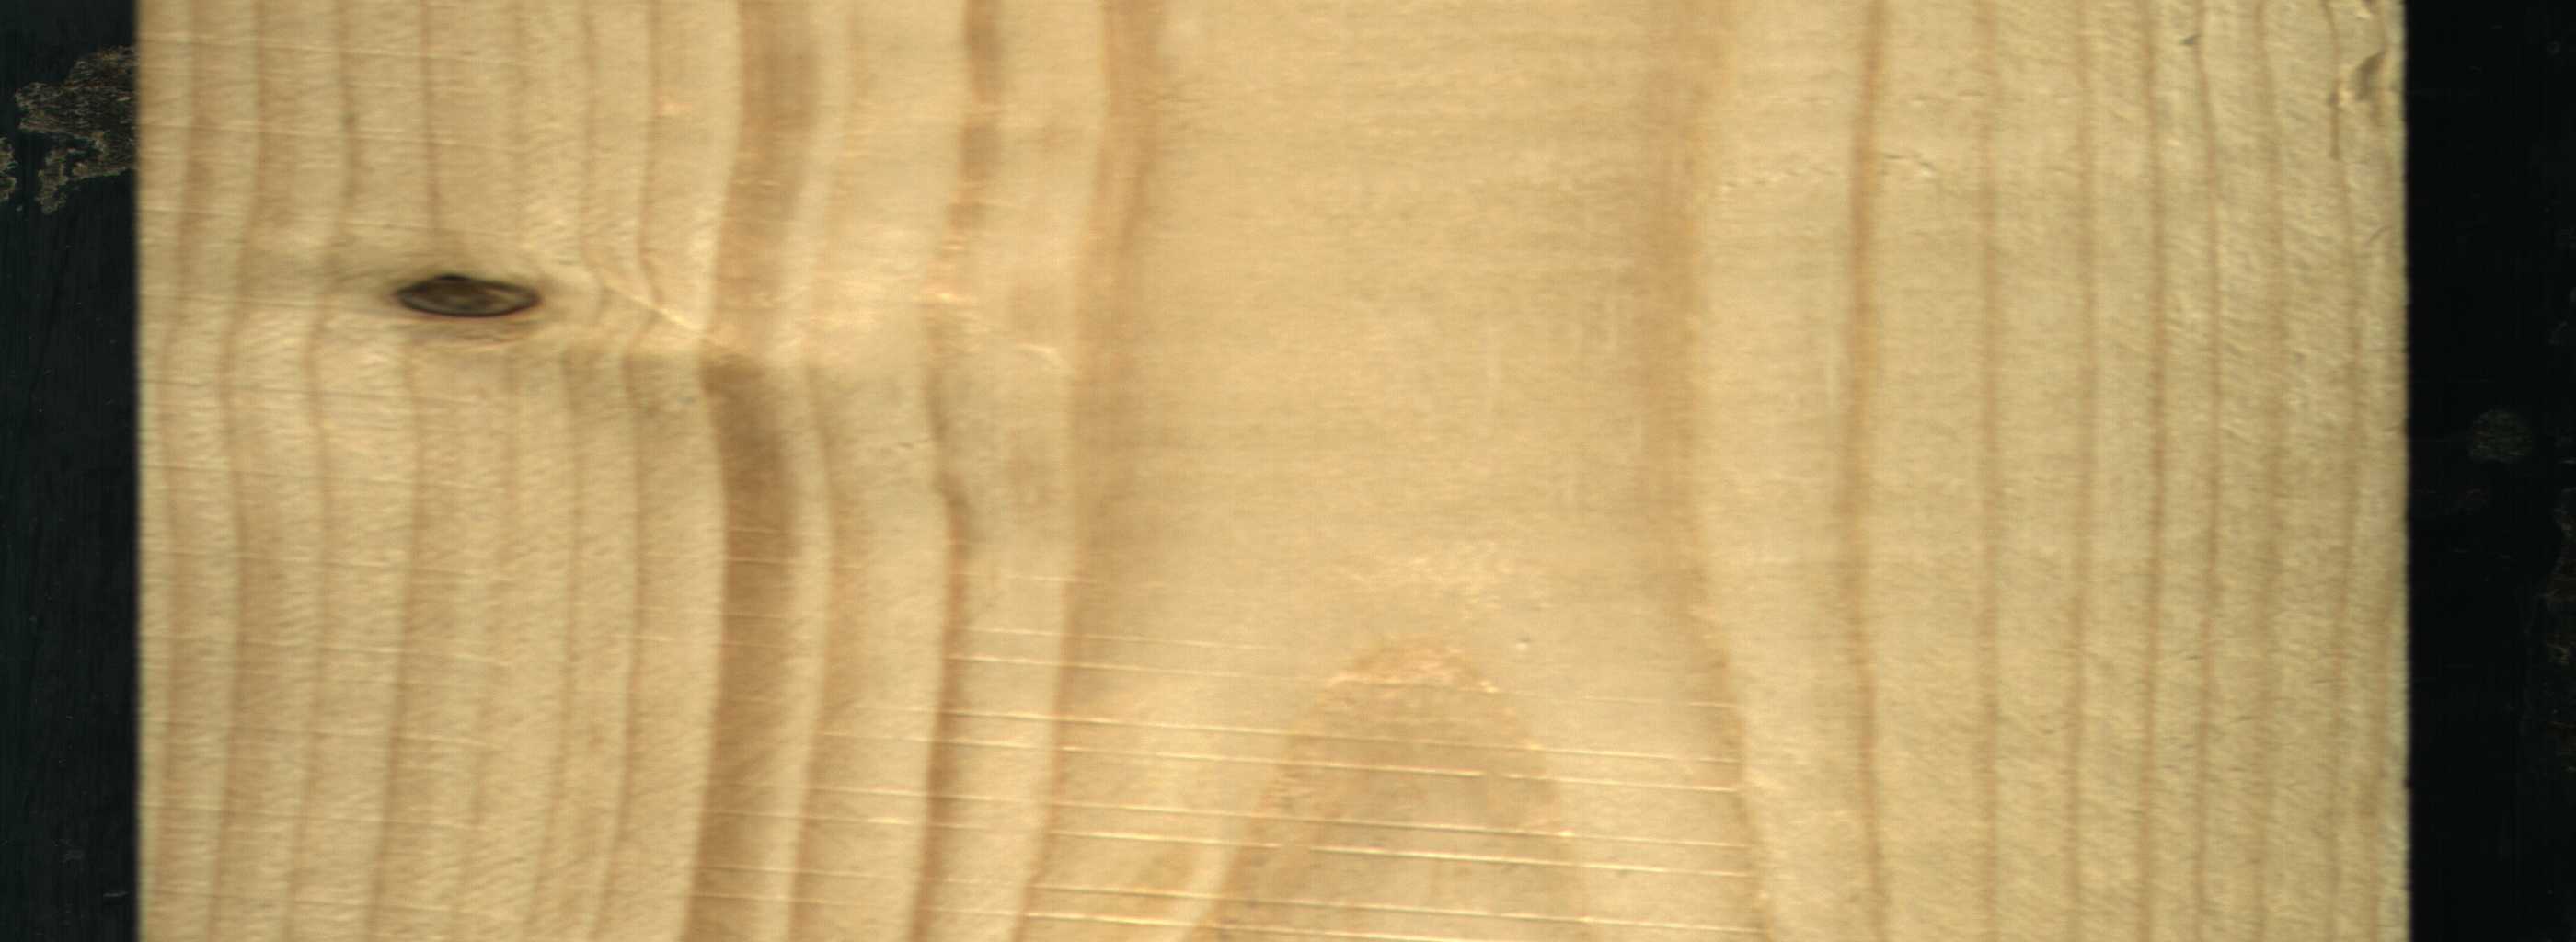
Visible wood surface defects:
Dead_Knot